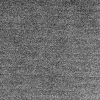
Atmospheric dust classification: dusty